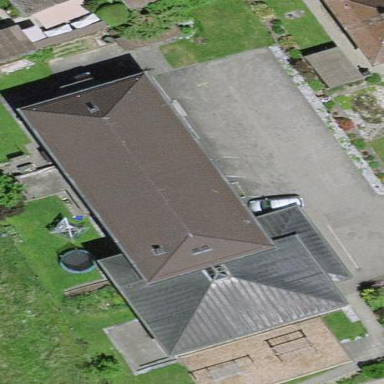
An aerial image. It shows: Building serving as place of worship.